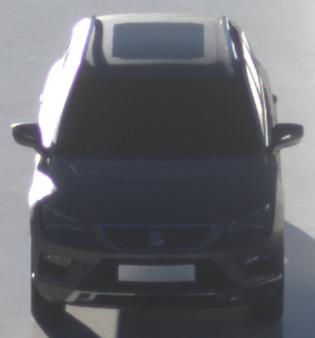
Make: SEAT
Model: Ateca 1.0 TSI Ecomotive
Detailed model: Ateca (5FP)
Model produced from: 2016/08
Model produced until: 2018/08
Doors: 5
Color: gray
Road condition: wet road
Daytime: sunrise or sunset
Contrast: high contrast